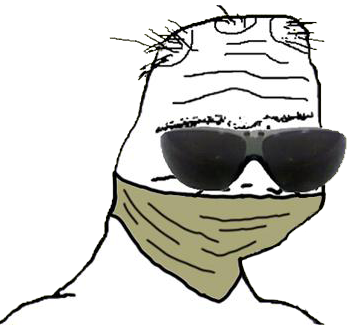
Label: 5_Boomer